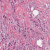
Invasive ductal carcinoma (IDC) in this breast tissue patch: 1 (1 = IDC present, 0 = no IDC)